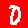
Digit: 0